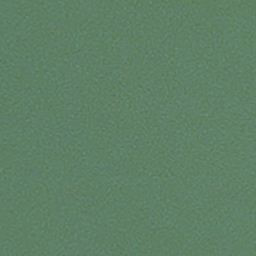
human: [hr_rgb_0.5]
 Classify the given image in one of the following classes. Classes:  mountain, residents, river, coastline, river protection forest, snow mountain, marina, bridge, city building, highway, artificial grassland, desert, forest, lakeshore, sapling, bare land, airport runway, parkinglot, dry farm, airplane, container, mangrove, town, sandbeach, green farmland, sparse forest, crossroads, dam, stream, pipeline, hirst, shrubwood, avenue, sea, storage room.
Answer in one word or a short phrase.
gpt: sea